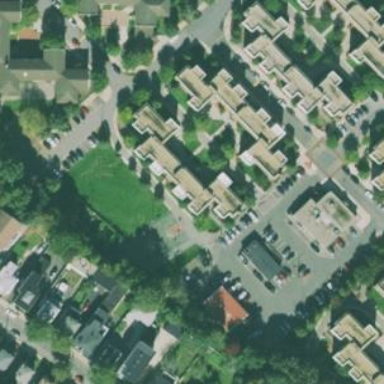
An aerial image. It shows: View of apartment building.